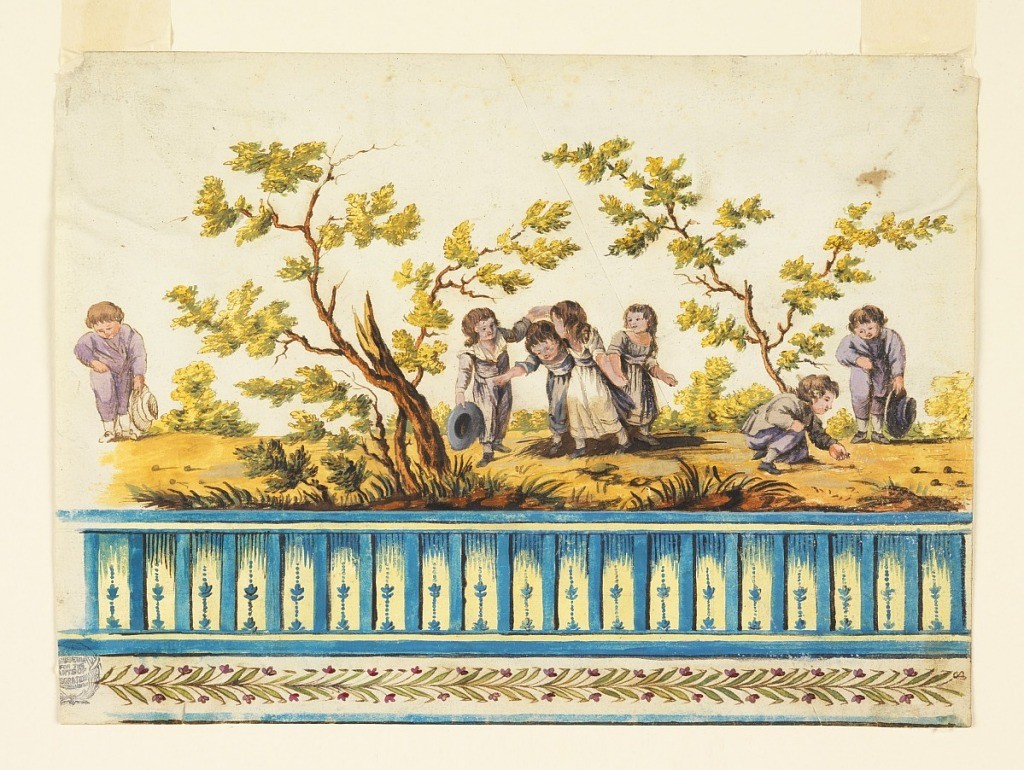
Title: Design for Wallpaper Frieze
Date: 1780–1800
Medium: Pen and ink, brush and gouache, oxydized white, black on paper
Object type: Drawing
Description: Repeat consists of group of three girls and boy, dancing, and two boys playing marbles. Trees, plants. Lower margin, frieze transposing triglyph motif into rail and garland.